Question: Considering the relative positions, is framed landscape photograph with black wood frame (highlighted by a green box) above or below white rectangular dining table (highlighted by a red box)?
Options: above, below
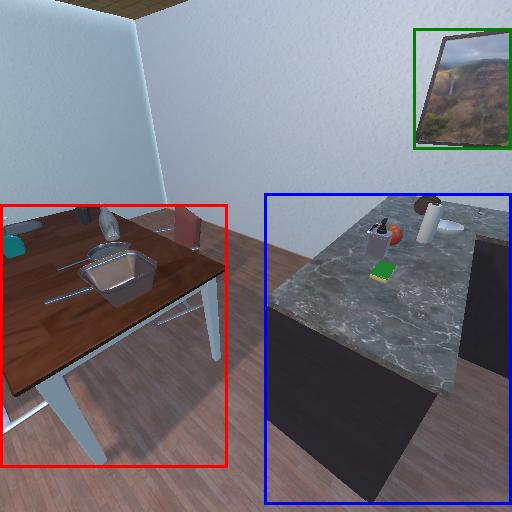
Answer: above